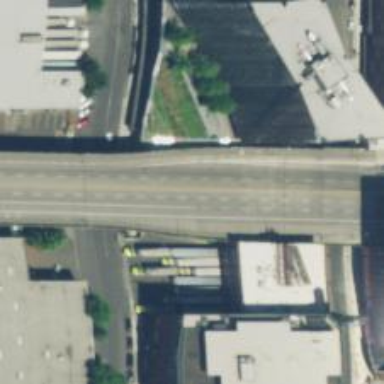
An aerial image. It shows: Primary highway bridge with asphalt surface.